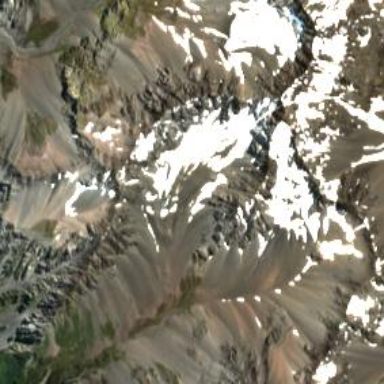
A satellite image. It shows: Stunning view of glacier.